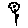
Label: flower